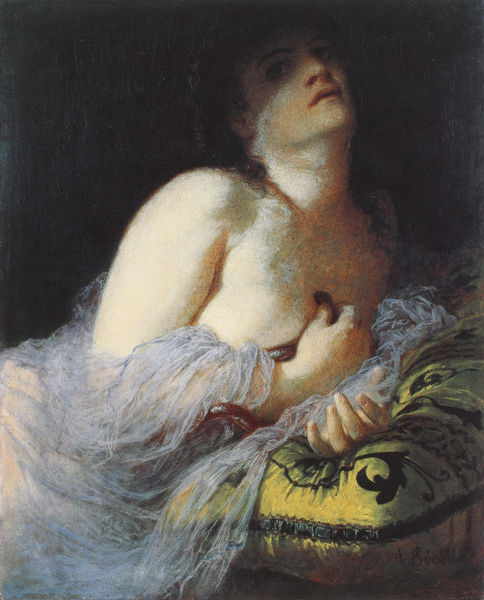
Titel: Die sterbende Kleopatra
Künstler: Arnold Böcklin
Institution: Basel, Kunstmuseum
Schlagwörter: akt, blau, dunkel, haut, nackt, rubens, schatten, weiß, gelb, brust, frau, hell, licht, mund, nase, schwarz, tuch, muster, gesicht, hals, auge, haare, schulter, kissen, ernst, scham, oberkörper, entblößt, geld, jungfrau, sehnsucht, malerisch, venus, chiaroscuro, verhüllt, schtten, liegt, canape, t, lasziver blick